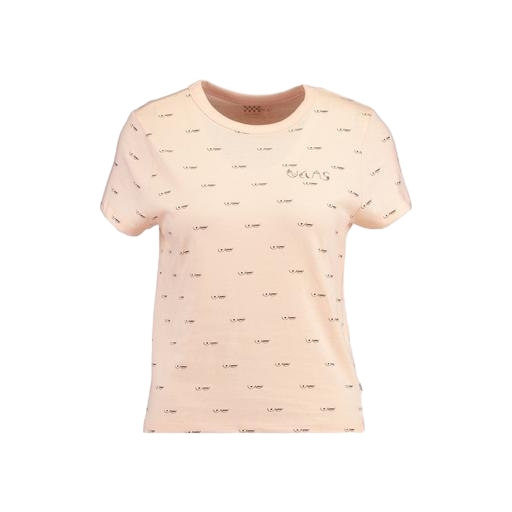
pink graphic t-shirt, mid t-shirt, pink pima logo tee, white background